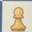
Piece: wP